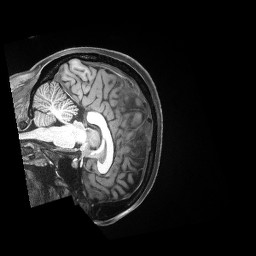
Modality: T1w
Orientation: sagittal
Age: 30
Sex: female
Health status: ill
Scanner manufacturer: siemens
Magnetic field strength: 3 T
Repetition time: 2.5 s
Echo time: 0.00181 s